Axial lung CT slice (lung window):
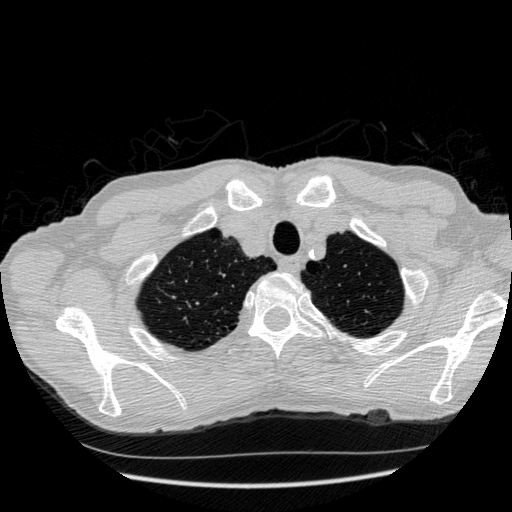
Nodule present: no